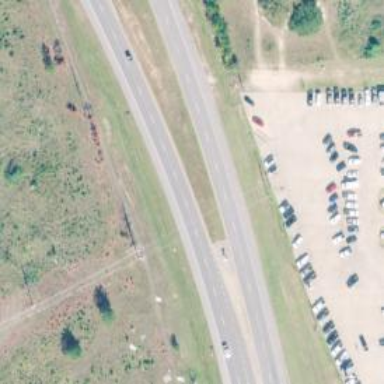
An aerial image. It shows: Asphalt trunk highway classified as expressway.